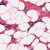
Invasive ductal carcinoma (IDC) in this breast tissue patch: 0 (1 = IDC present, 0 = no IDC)